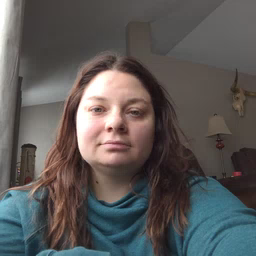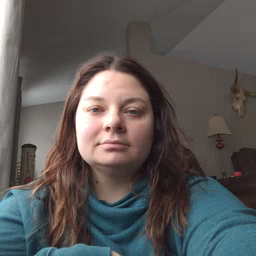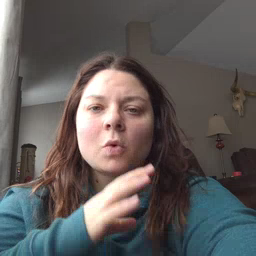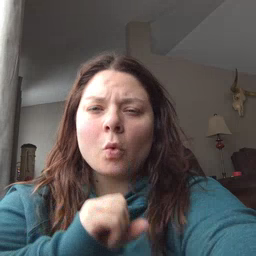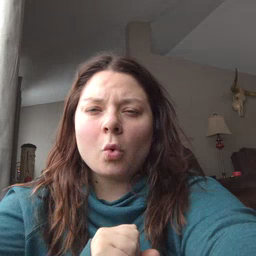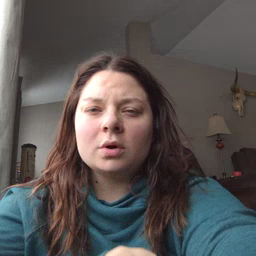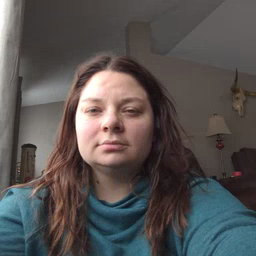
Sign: old